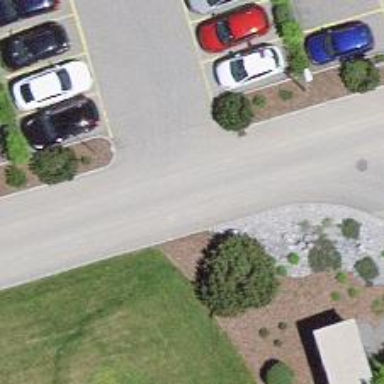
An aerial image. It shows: Road serving as parking aisle.